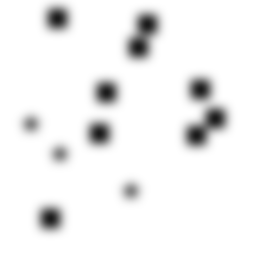
Squares: 9
Triangles: 0
Stars: 3
Total shapes: 12